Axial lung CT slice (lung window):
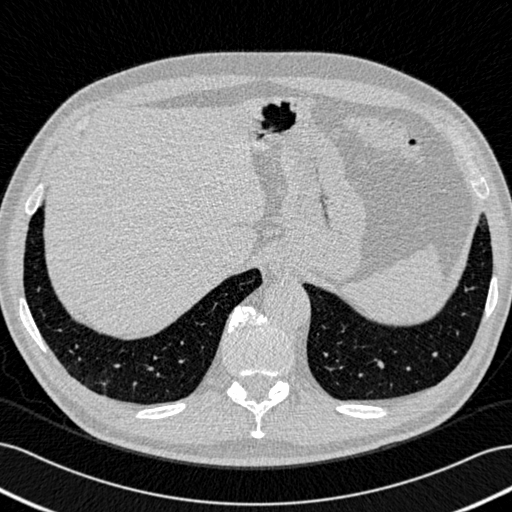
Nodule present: no